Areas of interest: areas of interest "Park and greenspace"
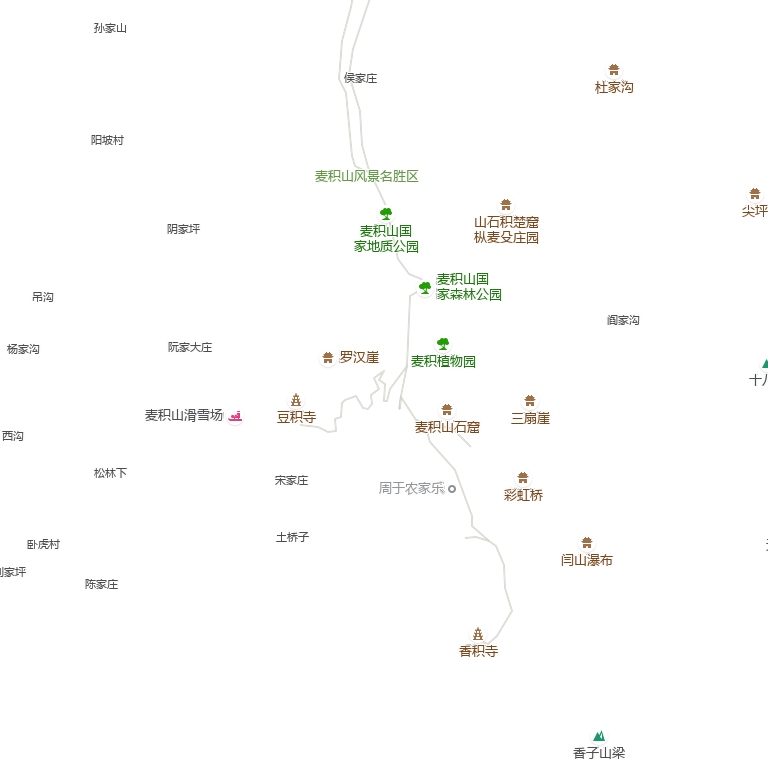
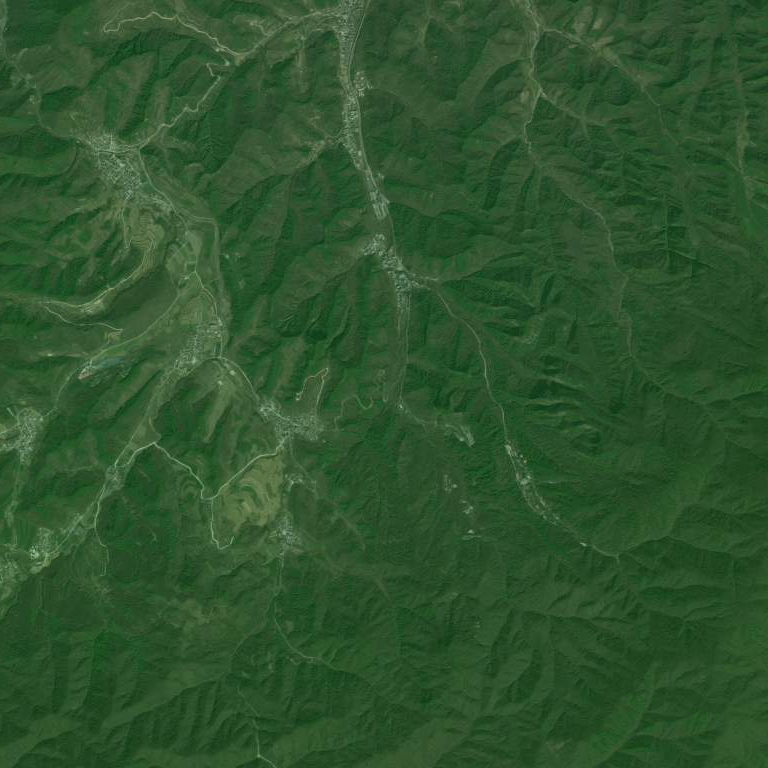